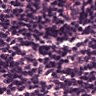
Metastatic tissue present: no